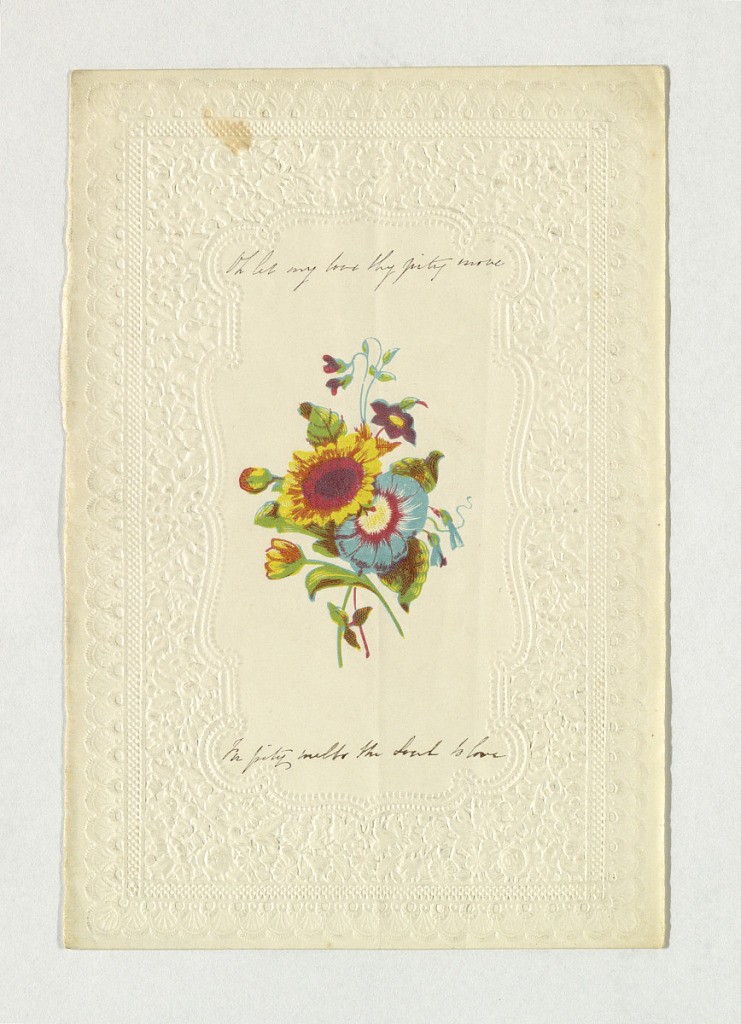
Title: Remembrance Greeting
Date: ca. 1850
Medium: Chromolithograph on embossed paper
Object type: Greeting Card
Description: A bunch of flowers (in oclor) in embossed paper enframement. Inscribed above, in ink: "Oh let my love thy pity move" and below: "In pity metls the Soul to love".